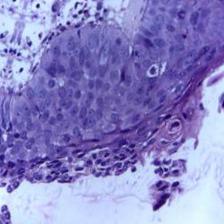
Diagnosis: OSCC